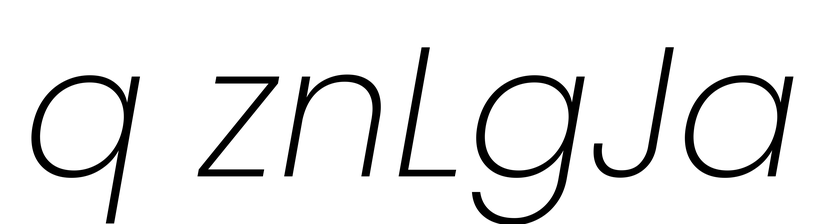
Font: Poppins-ExtraLightItalic